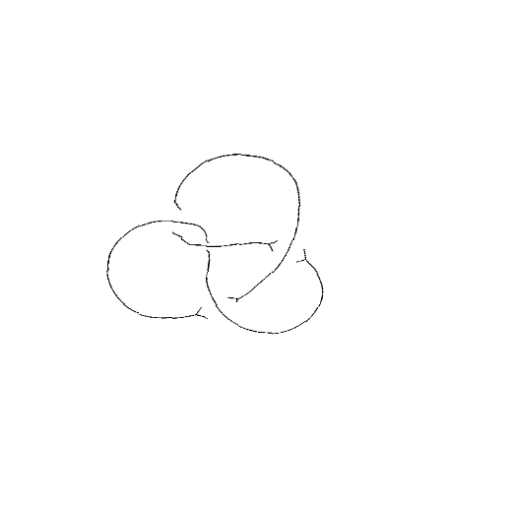
Crossing number: 4